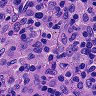
Metastatic tissue present: no